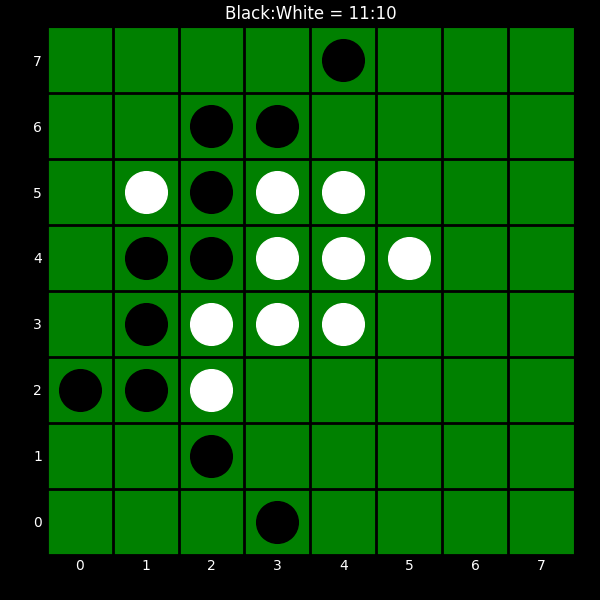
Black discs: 11
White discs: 10